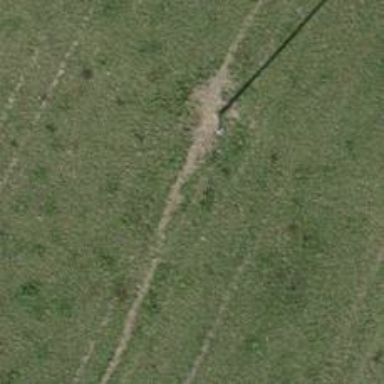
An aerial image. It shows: Power pole.